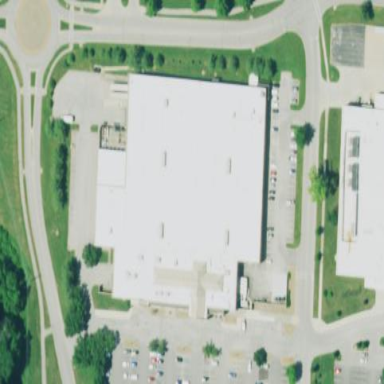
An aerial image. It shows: Department store building.